Question: I'm trying to shift the text in my UITextView right by 20 pixels to create a text indent using the code below
'''
[textview setContentInset:UIEdgeInsetsMake(0, 20, 0,-20)];
'''
But this is cutting off the right hand side of my text as shown in the screenshot. Can any help me stop this happening please

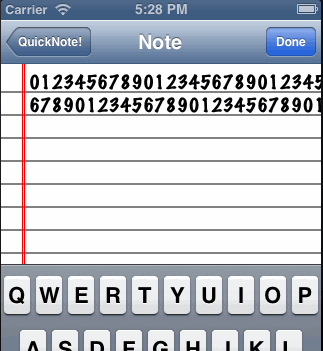
Answer: I couldn't find a solution to your problem even by subclassing UITextView and blocking setContentSize which seemed to be the problem.
'''
[textview setContentInset:UIEdgeInsetsMake(0, 20, 0, rightInset)];
'''
No matter what is the value of the rightInset the text is always clipped. Something is always redrawing text so that it fits the frame width of the text view.
But I am wondering why do you need to set the inset? Can't you just set the background of the UITextView object to clear color and position it properly on your background view to get the illusion of indentation?